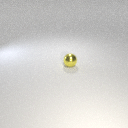
small yellow metal sphere